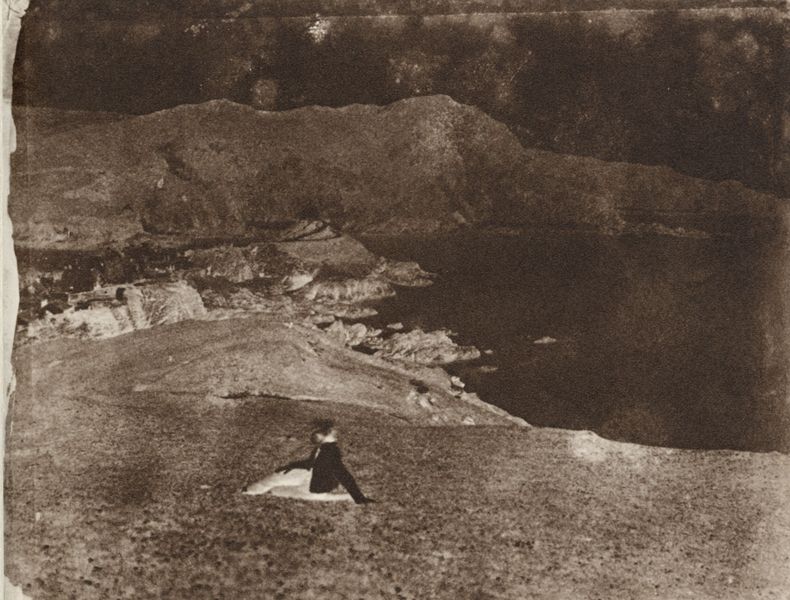
Titel: Landschaft am Meeresufer
Künstler: William Henry Fox Talbot
Schlagwörter: berg, dunkel, felsen, himmel, mann, meer, schatten, wasser, weiß, impressionismus, landschaft, see, sitzen, stadt, ufer, bewegung, braun, frau, grau, handschuhe, hut, licht, nacht, schwarz, dame, eis, gras, wiese, alt, hose, jacke, arm, gesicht, mensch, stein, steine, schauen, hügel, natur, weite, einsam, gewässer, insel, figur, pose, sitzend, decke, person, wald, bewegt, aussicht, küste, ruhig, strand, ruhe, liegen, modell, düster, man, steinig, berge, fels, gebirge, gletscher, hang, klippen, wise, rast, farblos, rand, sepia, böschung, allein, junge, liegend, bucht, unscharf, klippe, foto, fotografie, photographie, belichtung, scheren, druck, loch, schwarzweiß, quer, ferien, photo, flecken, negativ, knieend, griechenland, fleckig, hänge, fotographie, aufnahme, bergsee, inseln, abgewinkelt, tief, photografie, tuschzeichnung, windstill, reisen, weisse, krater, fotogrfie, nachtaufnahme, unkenntlich, belichtet, grönland, arktis, unreal, langzeitbelichtung, pinguin, füste, ufel